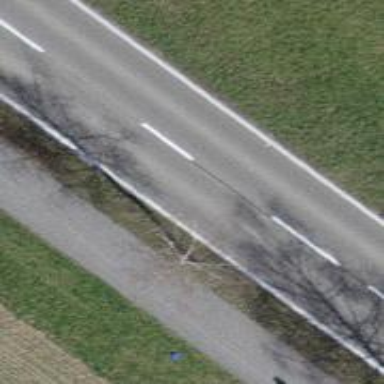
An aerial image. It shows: Tree-lined avenue.